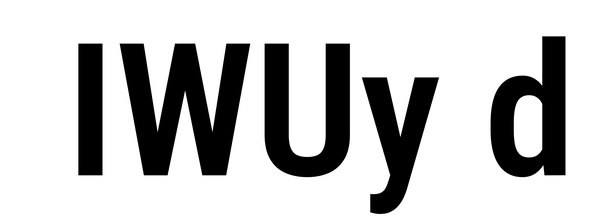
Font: Roboto_Condensed_SemiBold